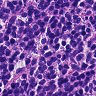
Metastatic tissue present: no